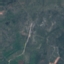
Label: HerbaceousVegetation